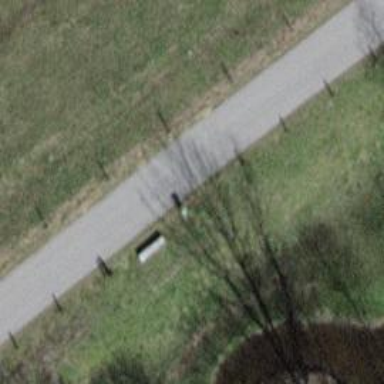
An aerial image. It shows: Brown bench in the vicinity.